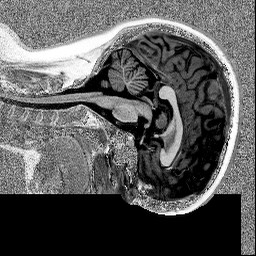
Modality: MP2RAGE
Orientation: sagittal
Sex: female